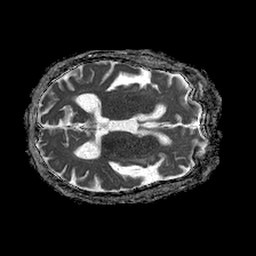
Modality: ADC
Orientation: axial
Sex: female
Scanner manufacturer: philips
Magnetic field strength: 1.5 T
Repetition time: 4.6 s
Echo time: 0.08631 s